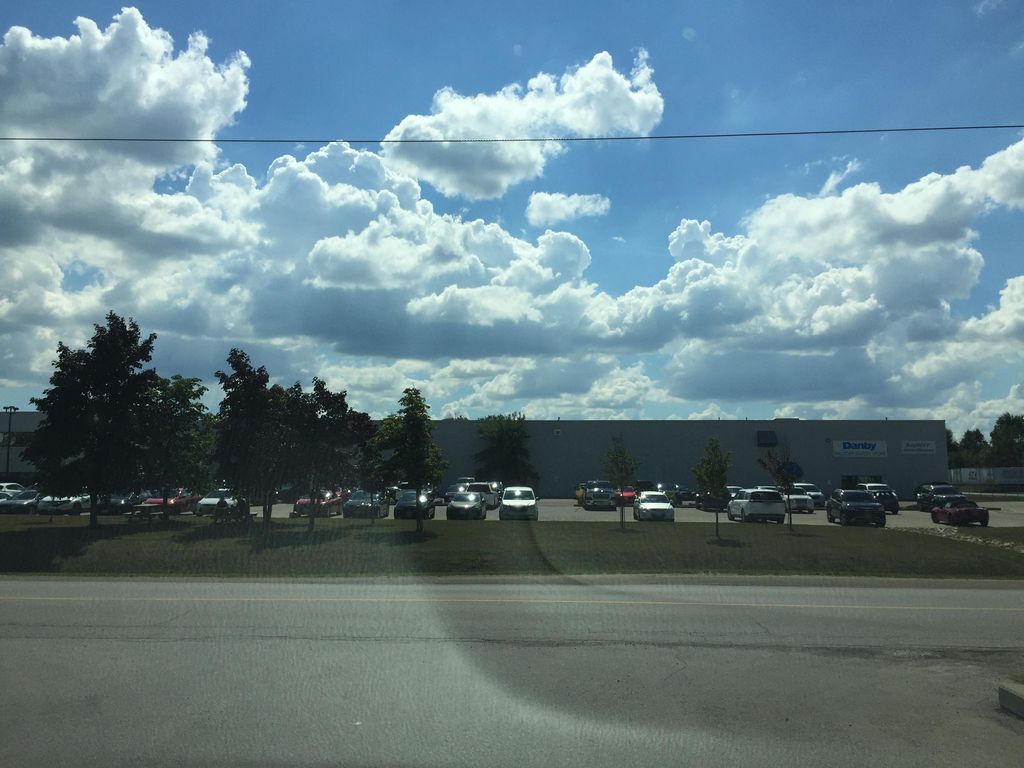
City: kitchener-waterloo